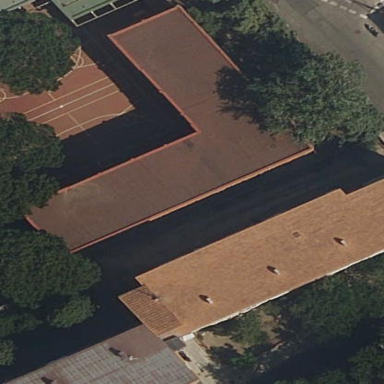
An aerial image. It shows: School building.